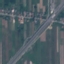
Land use / land cover class: Highway